Interaction volume radius: 10 \u00c5
Interaction volume height: 25 \u00c5
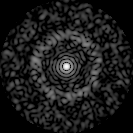
Disorder parameter: 0.8469